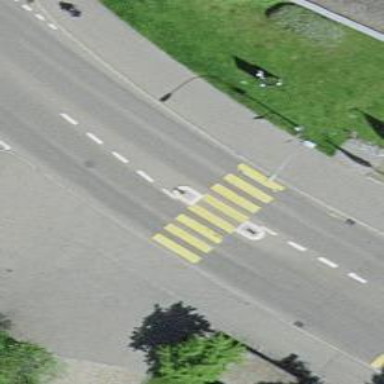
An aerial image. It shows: Marked crossing with pedestrian island. The crossing has visible markings.